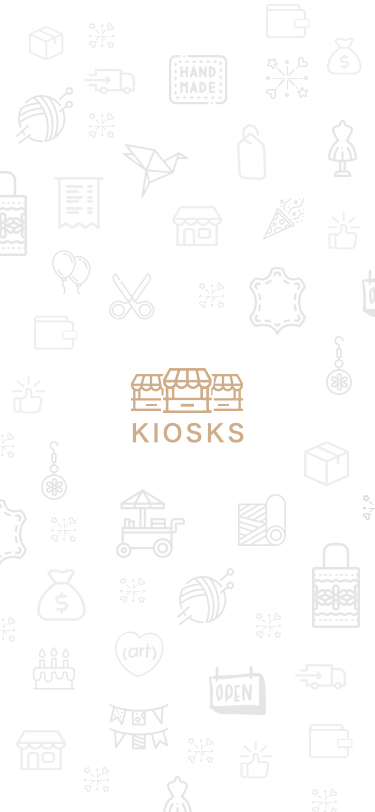
Text in this UI design:
KIOSKS